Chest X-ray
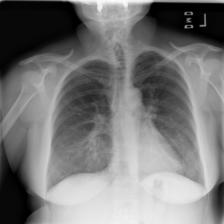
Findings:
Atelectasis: negative
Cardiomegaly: negative
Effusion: negative
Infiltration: negative
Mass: negative
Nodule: negative
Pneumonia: negative
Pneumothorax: negative
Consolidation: negative
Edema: negative
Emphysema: negative
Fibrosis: negative
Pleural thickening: negative
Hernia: negative